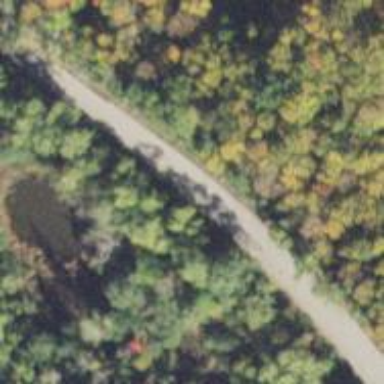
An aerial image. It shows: Service road.